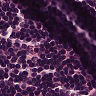
Metastatic tissue present: no